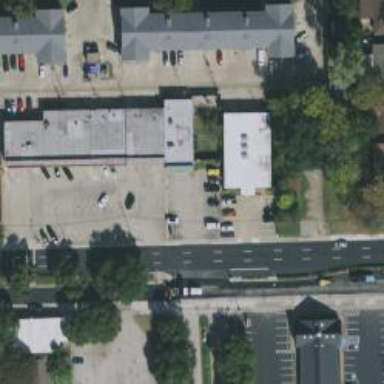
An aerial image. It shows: Veterinary facility.